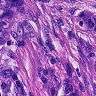
Metastatic tissue present: yes